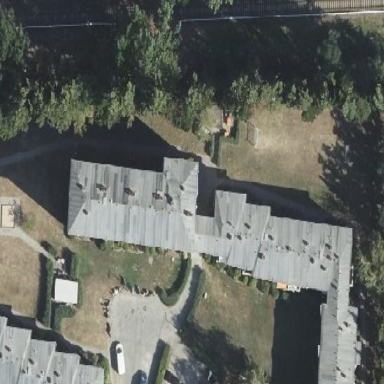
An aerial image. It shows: Residential building with hipped roof.